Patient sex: M
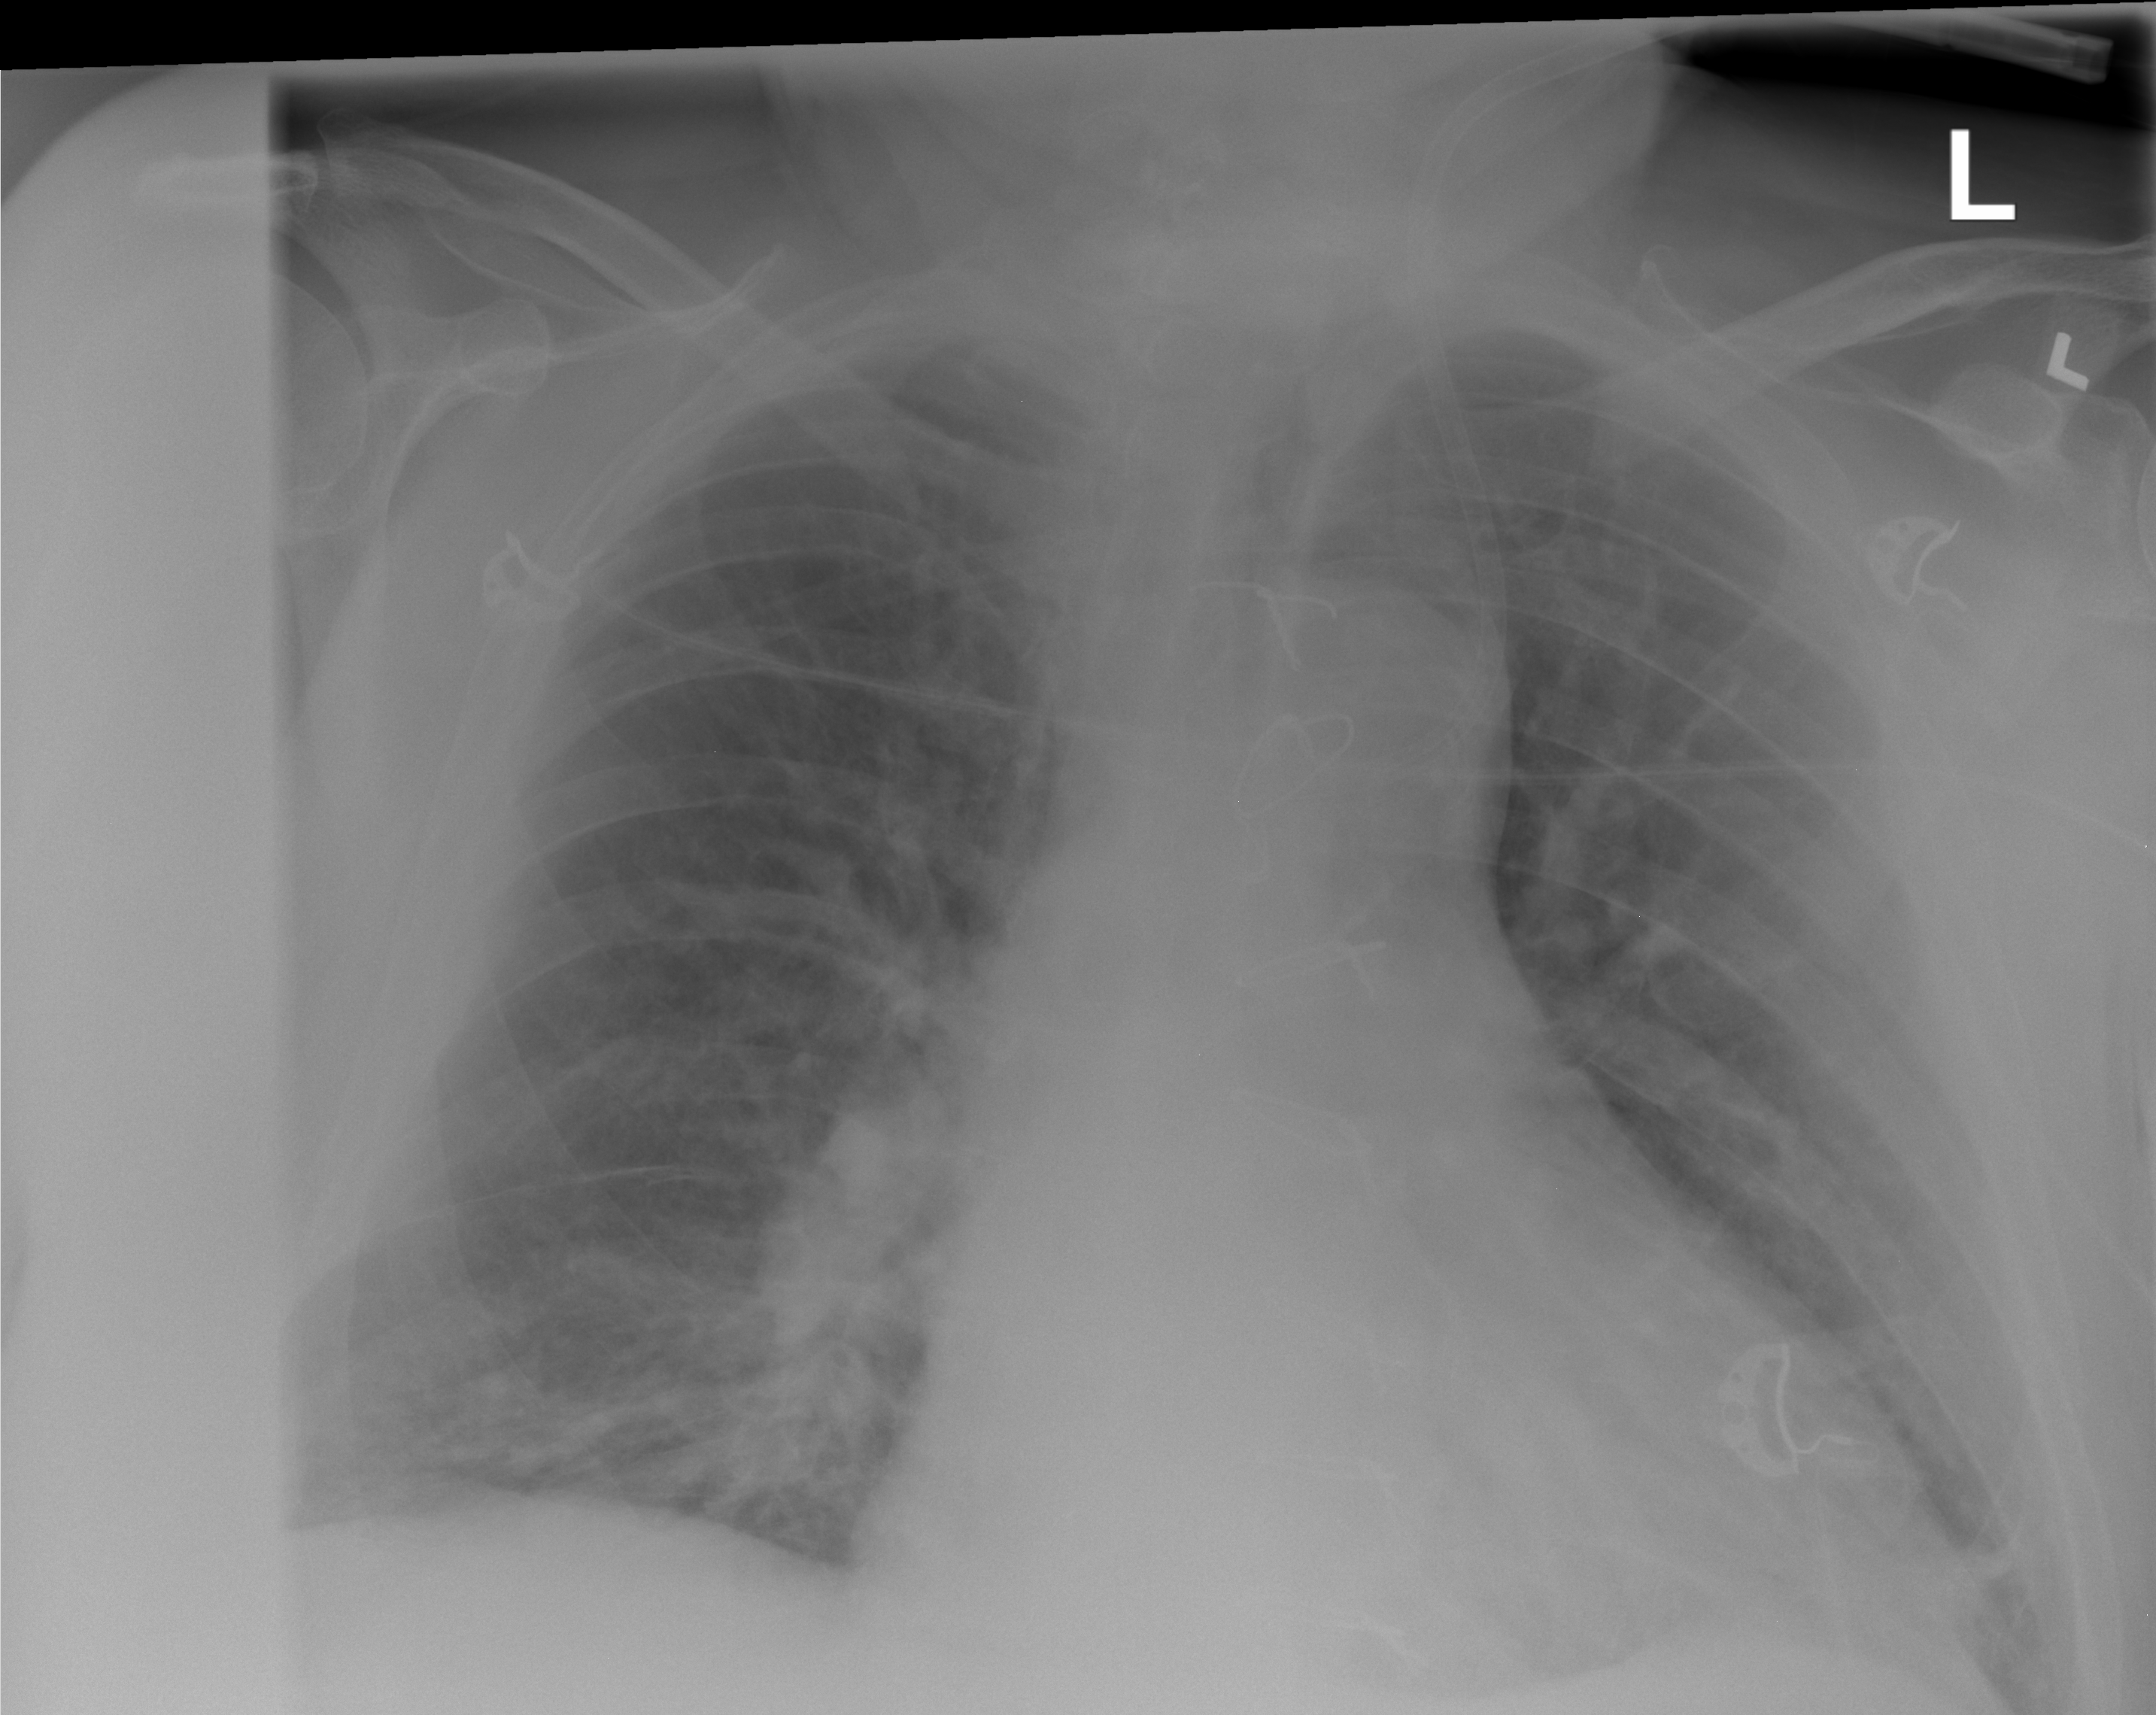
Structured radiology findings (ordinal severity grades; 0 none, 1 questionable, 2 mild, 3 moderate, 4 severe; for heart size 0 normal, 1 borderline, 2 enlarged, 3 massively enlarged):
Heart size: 0
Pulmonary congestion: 0
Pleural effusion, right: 0
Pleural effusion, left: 0
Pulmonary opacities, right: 0
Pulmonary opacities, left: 0
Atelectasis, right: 0
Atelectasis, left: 2